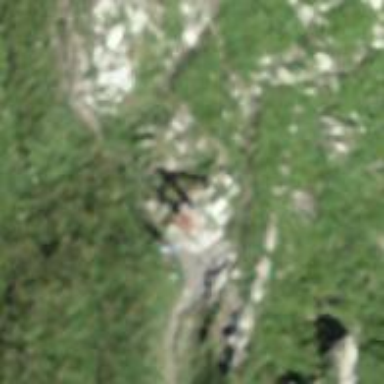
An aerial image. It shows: Guidepost at mountain pass.